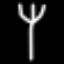
Label: fork